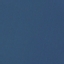
Land use / land cover class: SeaLake